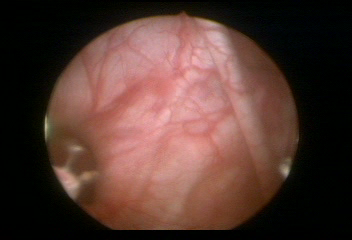
Modality: WLC
Class: Normal mucosa
Bladder cancer association: No